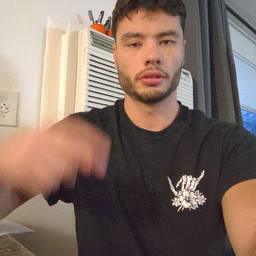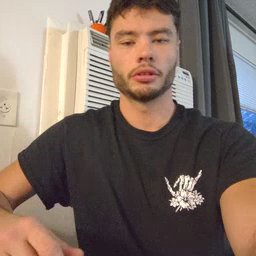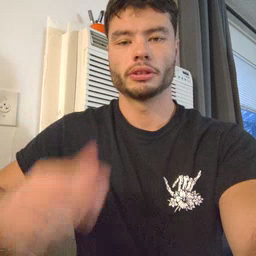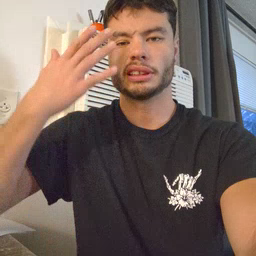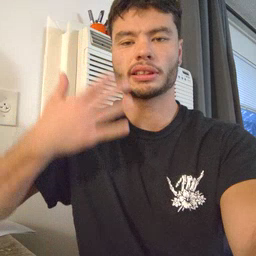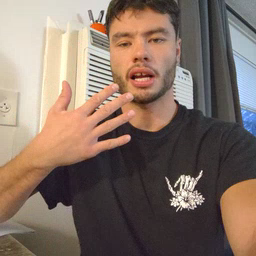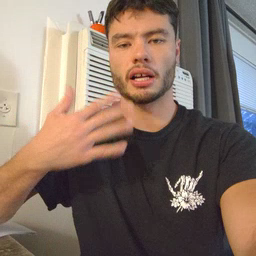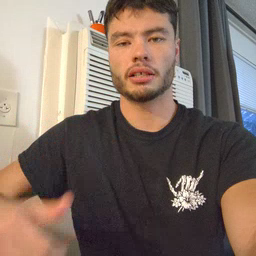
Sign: sad